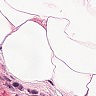
Metastatic tissue present: no